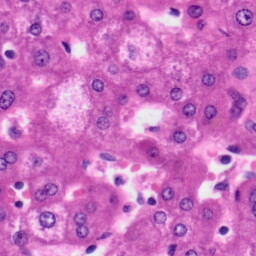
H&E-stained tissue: Liver